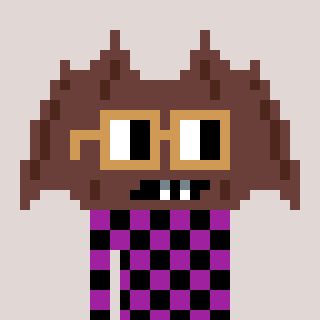
a pixel art character with square brown glasses, a bat-shaped head and a magenta-colored body on a warm background